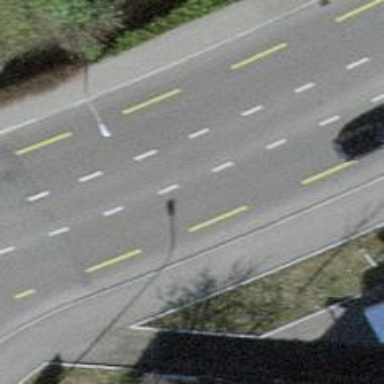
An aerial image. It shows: Primary highway with asphalt surface and designated cycle lane.